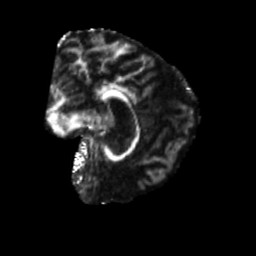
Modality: FA
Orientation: sagittal
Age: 68
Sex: male
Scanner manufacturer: siemens
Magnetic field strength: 3 T
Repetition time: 5.25 s
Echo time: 0.08 s